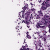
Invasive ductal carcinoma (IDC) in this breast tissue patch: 0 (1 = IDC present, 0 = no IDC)